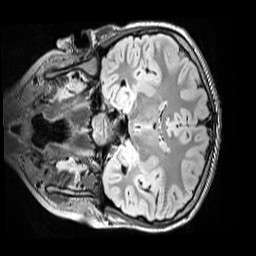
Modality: FLAIR
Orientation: coronal
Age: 11
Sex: male
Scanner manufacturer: siemens
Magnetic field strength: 3 T
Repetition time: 5 s
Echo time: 0.388 s